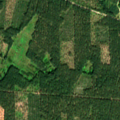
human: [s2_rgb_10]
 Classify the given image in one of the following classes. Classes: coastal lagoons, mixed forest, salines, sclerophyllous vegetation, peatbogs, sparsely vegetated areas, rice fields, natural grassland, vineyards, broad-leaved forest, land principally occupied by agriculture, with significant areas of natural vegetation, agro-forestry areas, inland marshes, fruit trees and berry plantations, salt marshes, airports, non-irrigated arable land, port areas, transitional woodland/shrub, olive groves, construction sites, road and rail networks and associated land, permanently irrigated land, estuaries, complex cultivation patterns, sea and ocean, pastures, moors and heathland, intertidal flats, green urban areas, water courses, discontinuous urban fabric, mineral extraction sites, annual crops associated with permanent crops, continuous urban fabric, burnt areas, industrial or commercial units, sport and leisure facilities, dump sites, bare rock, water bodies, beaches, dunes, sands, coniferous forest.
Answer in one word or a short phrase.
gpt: pastures, land principally occupied by agriculture, with significant areas of natural vegetation, coniferous forest, mixed forest